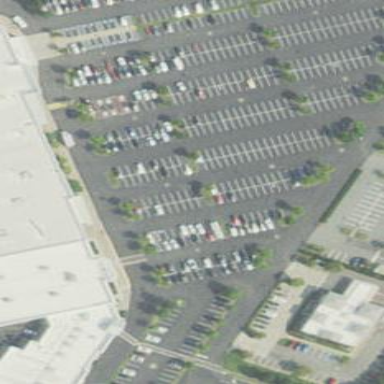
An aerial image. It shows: Parking area.